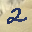
Label: 2